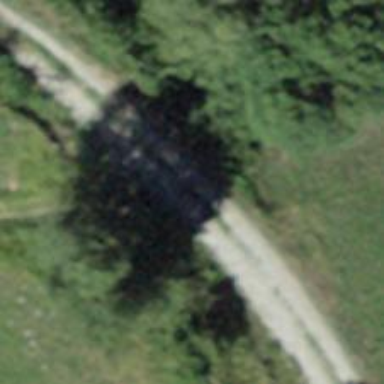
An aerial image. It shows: Track road with grade3 tracktype.